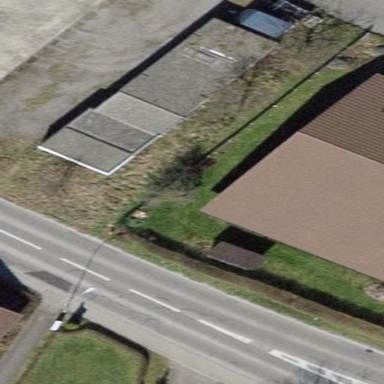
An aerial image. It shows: Garage building.